Question: I currently have 3 controllers, 'AdministratorController.php', 'ResellerController.php' and 'ServiceProviderController.php'.
Each of these have their own actions and views. For instance, 'AdministratorController.php' has the views:

Each of these controllers' views will have exactly the same layout - the only difference in layout being different navigational menus.
So my question is, how I can configure different navigational menus for controllers, but using the same layout?
Many thanks
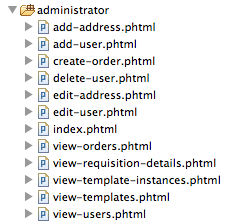
Answer: Personnaly, my navigation menu is stored in an XML file. When I create my "Zend_Navigation", I load only on part of my navigation menu like this :
'''
$navigation = new Zend_Navigation(new Zend_Config_Xml(APPLICATION_PATH . '/configs/navigation.xml', $controllerName));
$view->navigation($navigation);
'''
Where "$controllerName" is a section of my "navigation.xml".
In your view:
'''
<?php echo $this->navigation()->menu()->renderMenu(); ?>
'''
Enjoy